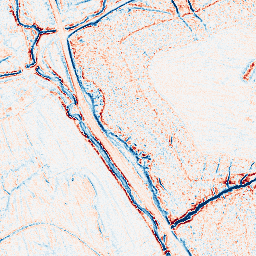
Category: edge_preserving
Decomposition family: anisotropic_diffusion
Decomposition parameters: iterations: 10
kappa: 10
gamma: 0.1
Upsampling method: quintic
Upsampling parameters: scale: 4
Upsampling scale: 4